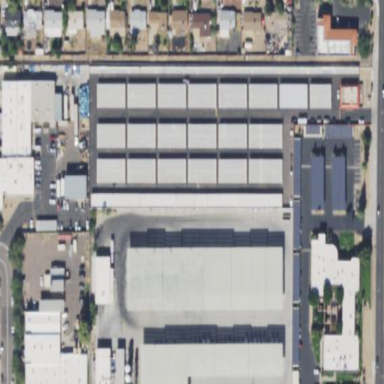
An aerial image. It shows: Storage rental shop belonging to the Public Storage brand.